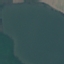
Land use / land cover: SeaLake